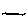
Label: line